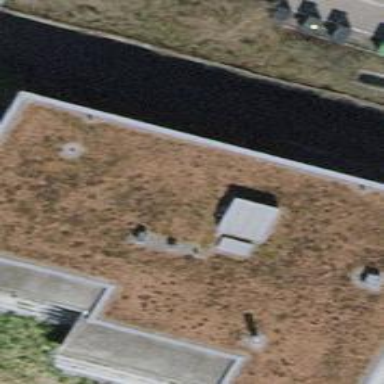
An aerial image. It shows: Flat-roofed apartment building.